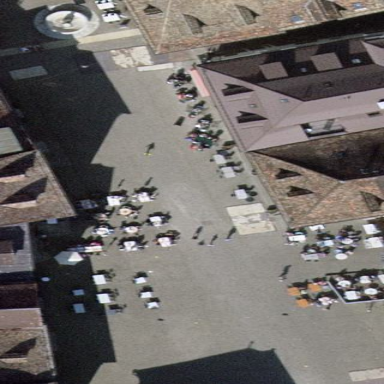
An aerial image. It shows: Pedestrian road made of sett leading to charming square. The square is attraction for tourists.